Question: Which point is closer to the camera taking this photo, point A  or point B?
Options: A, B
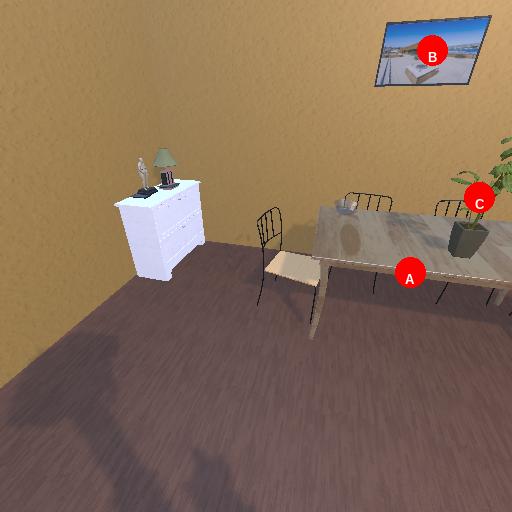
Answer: A